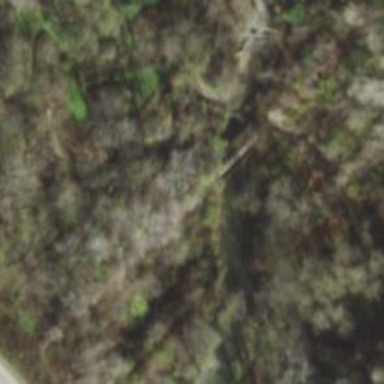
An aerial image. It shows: Abandoned railroad bridge.